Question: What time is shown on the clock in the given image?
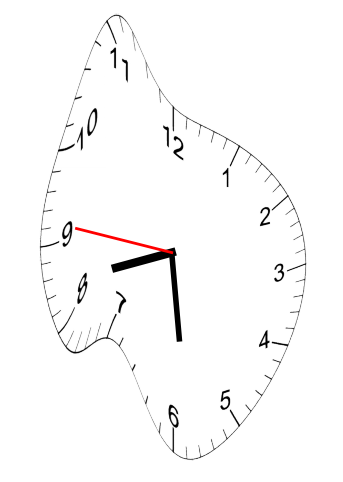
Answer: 08:28:46